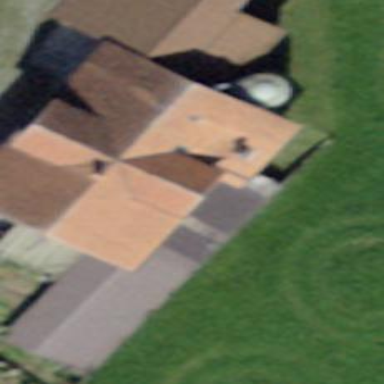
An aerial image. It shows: Farm building.